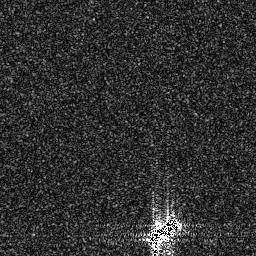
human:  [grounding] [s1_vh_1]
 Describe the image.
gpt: In the satellite image, there is  <ref>1 medium ship </ref> <box>[[55, 83, 70, 97, 0]]</box> located at bottom.